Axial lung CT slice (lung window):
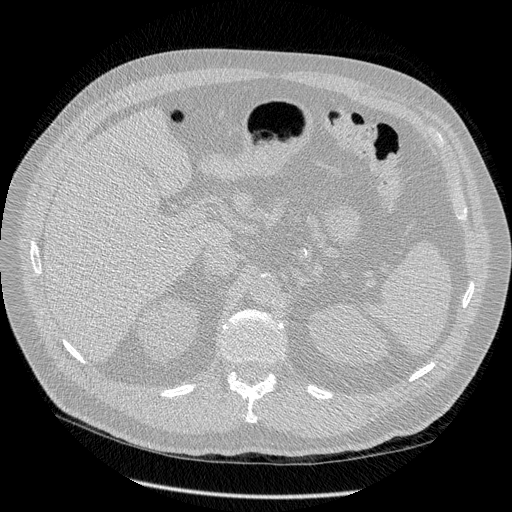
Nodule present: no